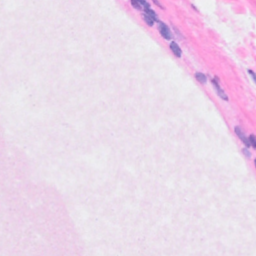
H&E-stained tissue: Breast